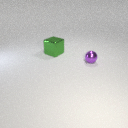
small purple metal sphere in front of large green metal cube